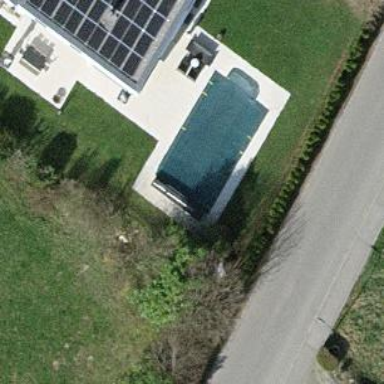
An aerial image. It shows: Swimming pool located in leisure land.